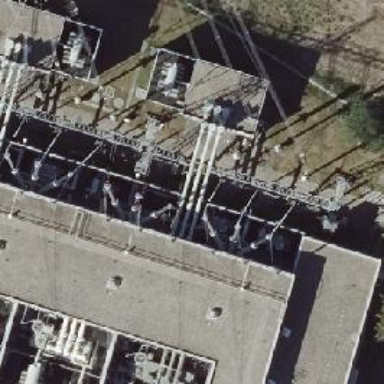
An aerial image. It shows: Three power cables at bay area.